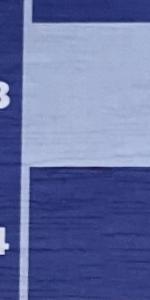
Label: Empty